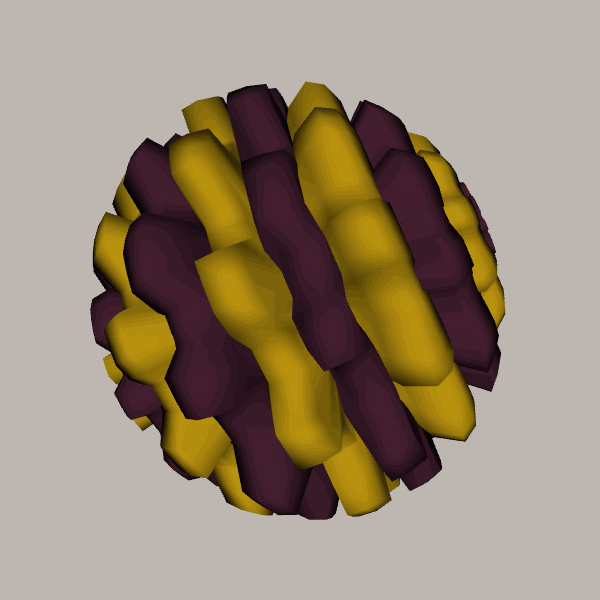
Background: light